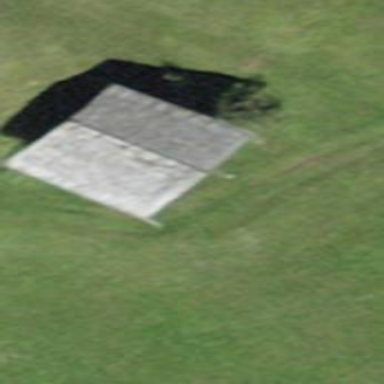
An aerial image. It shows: Building with tiled roof.